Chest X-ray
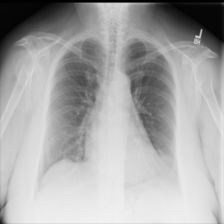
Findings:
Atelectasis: negative
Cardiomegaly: negative
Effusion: negative
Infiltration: negative
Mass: negative
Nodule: negative
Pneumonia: negative
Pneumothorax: negative
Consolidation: negative
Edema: negative
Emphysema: negative
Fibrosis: negative
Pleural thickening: negative
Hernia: negative